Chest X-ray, AP view. Patient: 42 years old, sex M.
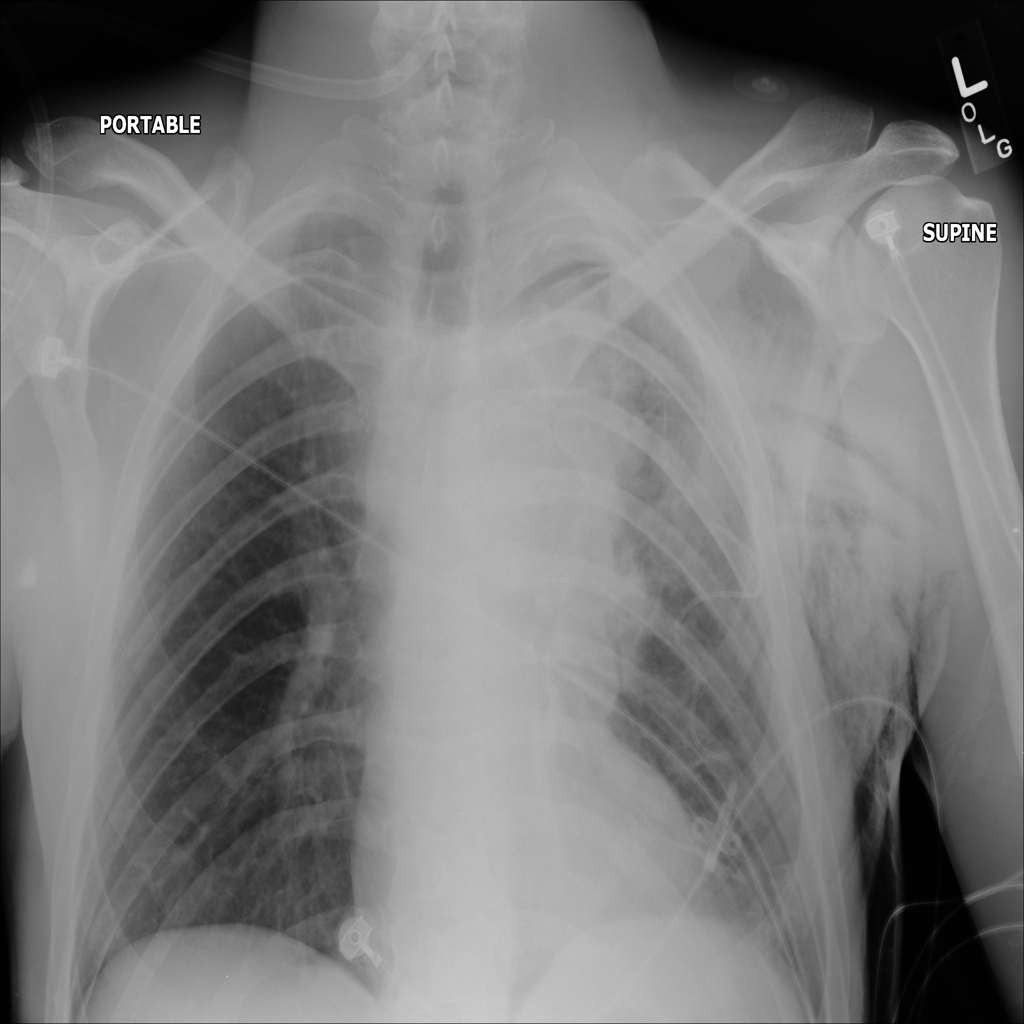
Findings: Emphysema, Pneumothorax